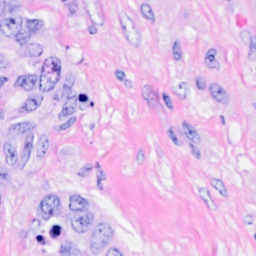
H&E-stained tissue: Breast